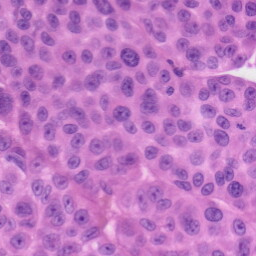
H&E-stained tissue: Skin